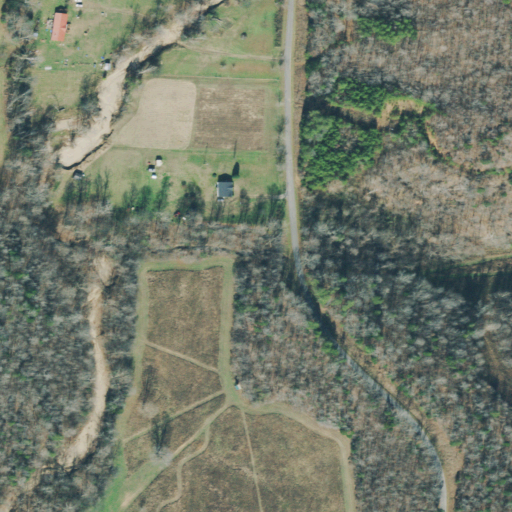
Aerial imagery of valley in Tennessee named McGill Hollow containing deciduous forest, pasture, open development, mixed forest, low intensity development, and grassland